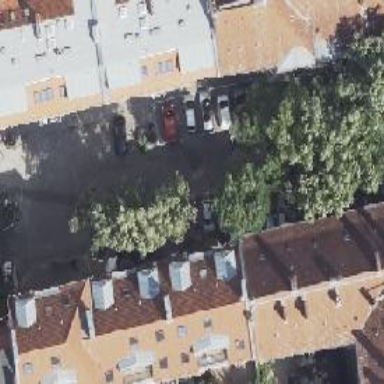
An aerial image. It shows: Broadleaved deciduous tree with parking obstacle.